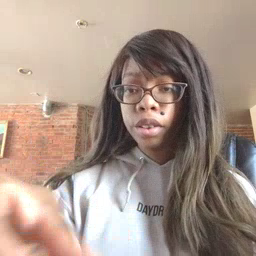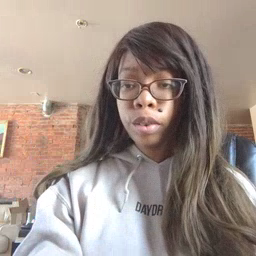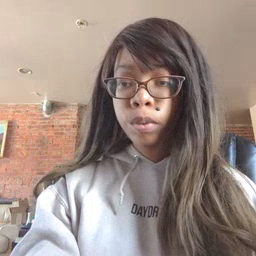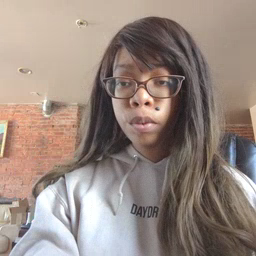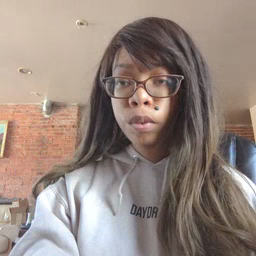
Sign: penny